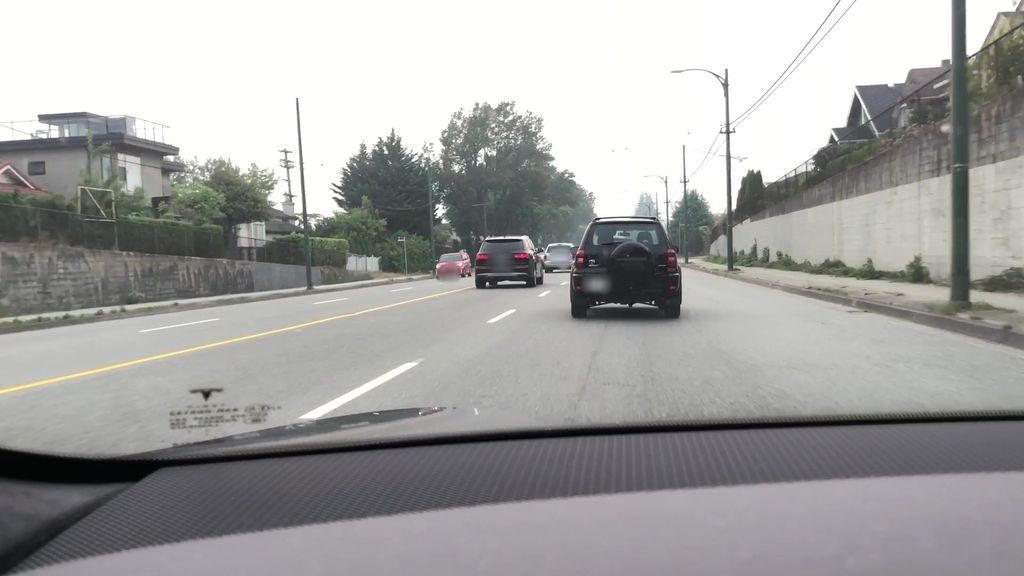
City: vancouver